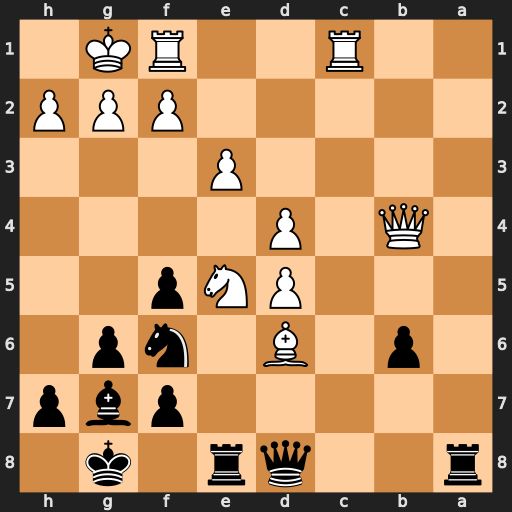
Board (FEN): r2qr1k1/5pbp/1p1B1np1/3PNp2/1Q1P4/4P3/5PPP/2R2RK1
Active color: b
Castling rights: -
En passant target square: -
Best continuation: Nxd5 Qb3 Qxd6 Rc6 Qd8